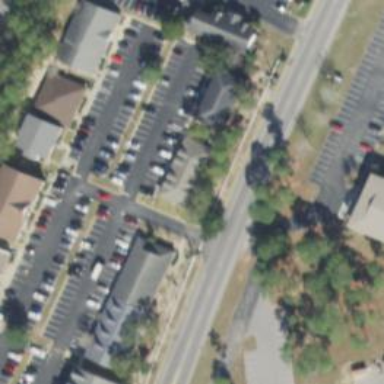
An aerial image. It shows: Parking space is available.